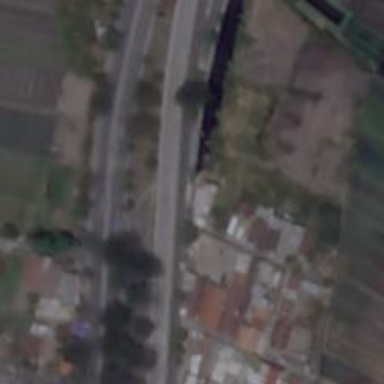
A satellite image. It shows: Secondary road crossing bridge.